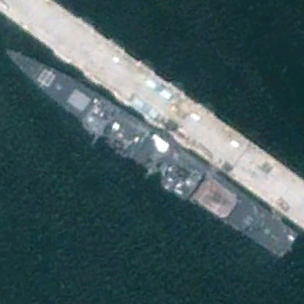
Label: cruiser